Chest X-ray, PA view. Patient: 32 years old, sex F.
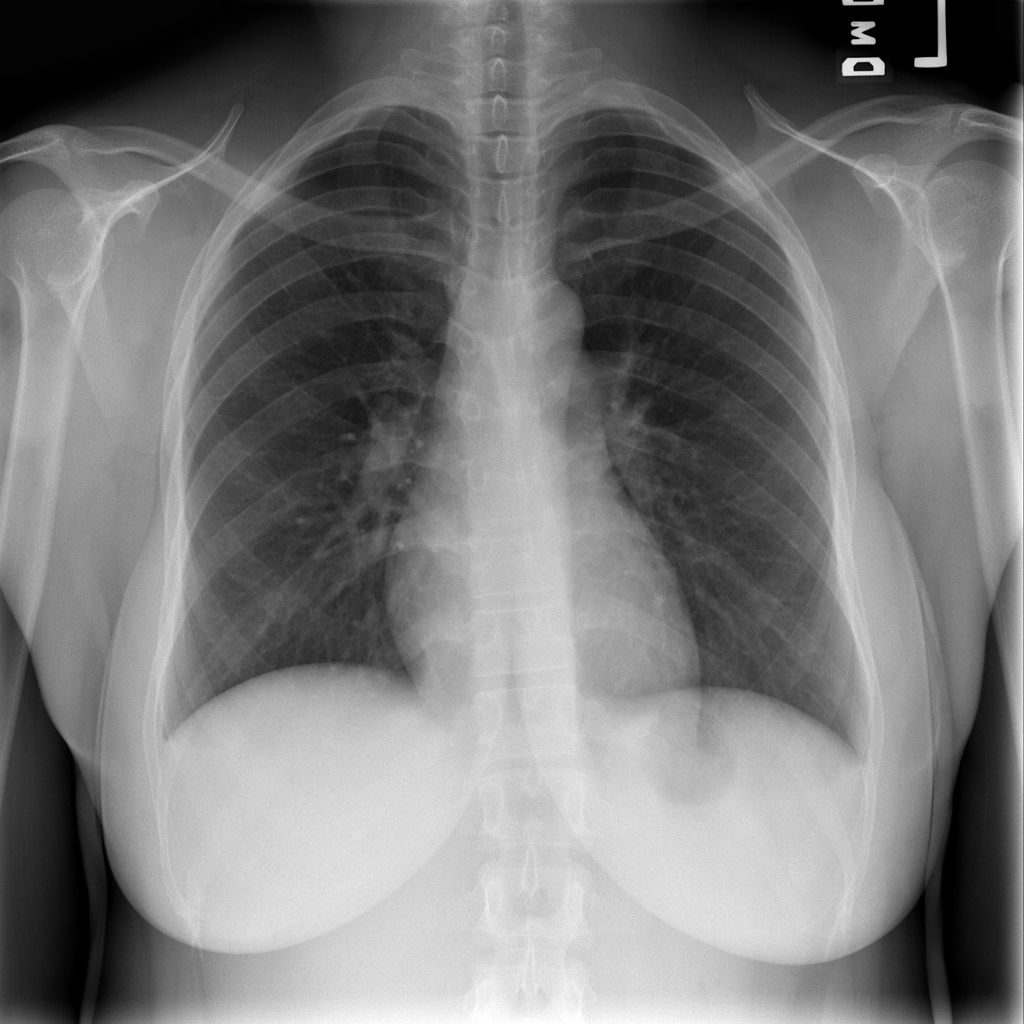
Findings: No Finding